Question: I have started to doubt my initial design decision, as everywhere I look I find tutorials on MVC where they just dump the access layer right into the MVC project. (Which goes against everything I've learned)

- - - -
As you can see in the picture, I've split up each part into their own project and try to obtain loose coupling. So I don't send Entity Framework classes out of the database layer and so on. However I've run into a bit of a pickle. The data amount fetched have become so large that it's noticeable on the frontend, so I needed to introduce paging. So I followed <URL>.
My "problem" is that now MVC, Logic and the Database projects are depended on PagedList, so things aren't so neat and shiny anymore.
So my question is what would you have done?
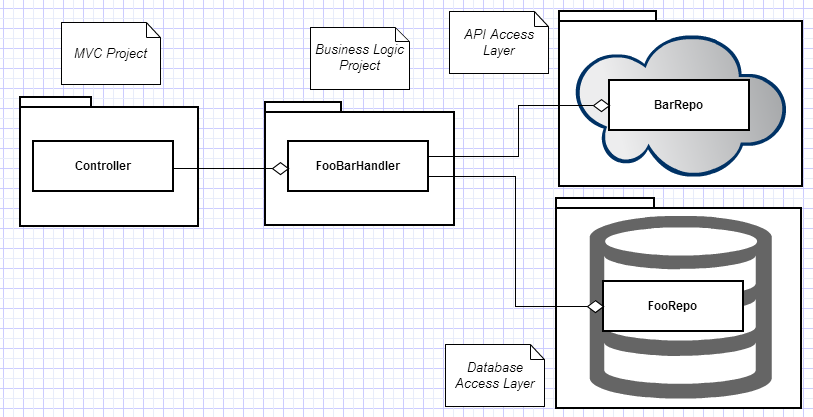
Answer: You don't need to use PagedList as you can create a paged list of items yourself. Take a look at <URL> for an example of how to do this.
To summarise:
'''
var pageNum = 3;
var pageSize = 20;
var pagedItems = data.Skip((pageNum - 1) * pageSize).Take(pageSize).ToList();
'''
That way you will have no dependancies on PagedList, which will help reduce the coupling in your design.